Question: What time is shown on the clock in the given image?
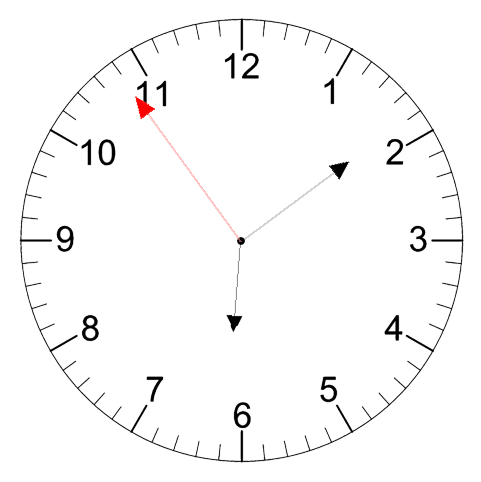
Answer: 06:08:54